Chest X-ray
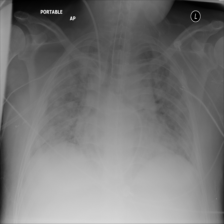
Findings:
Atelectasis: negative
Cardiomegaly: negative
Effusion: negative
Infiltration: negative
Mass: positive
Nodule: negative
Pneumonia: negative
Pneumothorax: negative
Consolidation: negative
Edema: negative
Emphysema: negative
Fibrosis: negative
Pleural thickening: negative
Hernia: negative